Here is the raw acceleration-versus-time signal recorded on a bearing housing. Determine the bearing's health state. Answer with exactly one of: normal, inner_race, outer_race, ball.
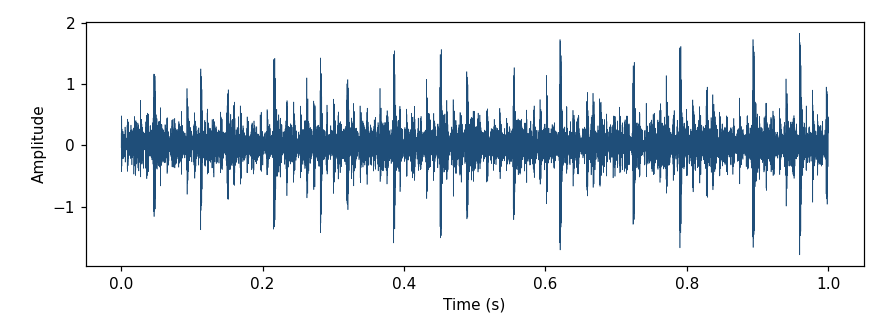
Answer: outer_race